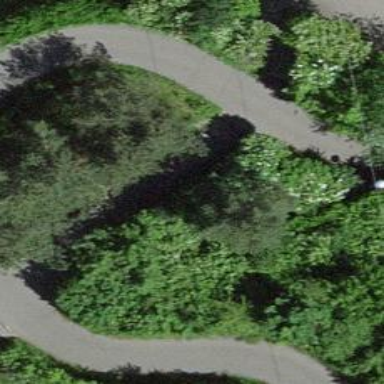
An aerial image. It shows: Road with steps.